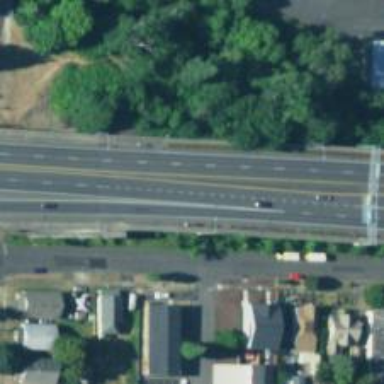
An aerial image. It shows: Trunk highway with expressway features.